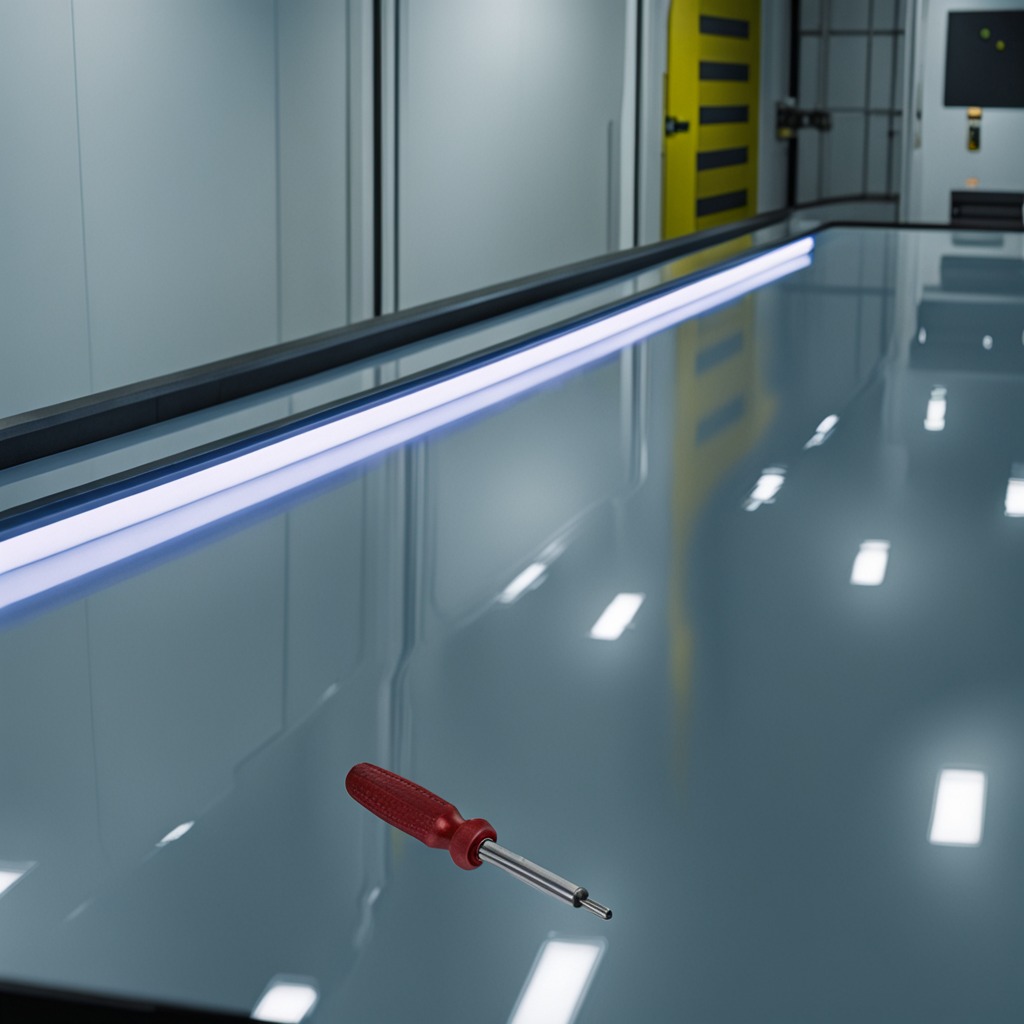
A screwdriver is lying on the table.